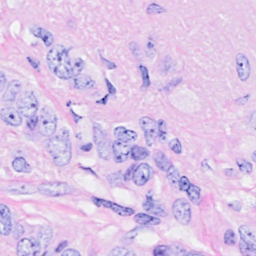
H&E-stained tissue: Breast